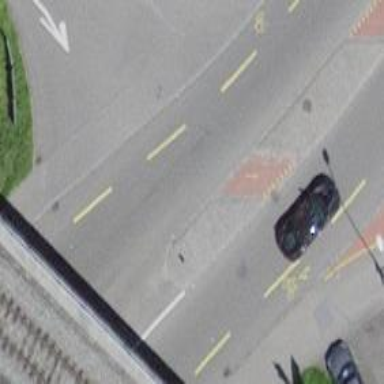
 and sidewalks on both sides. There is cycle lane on both sides of the road."